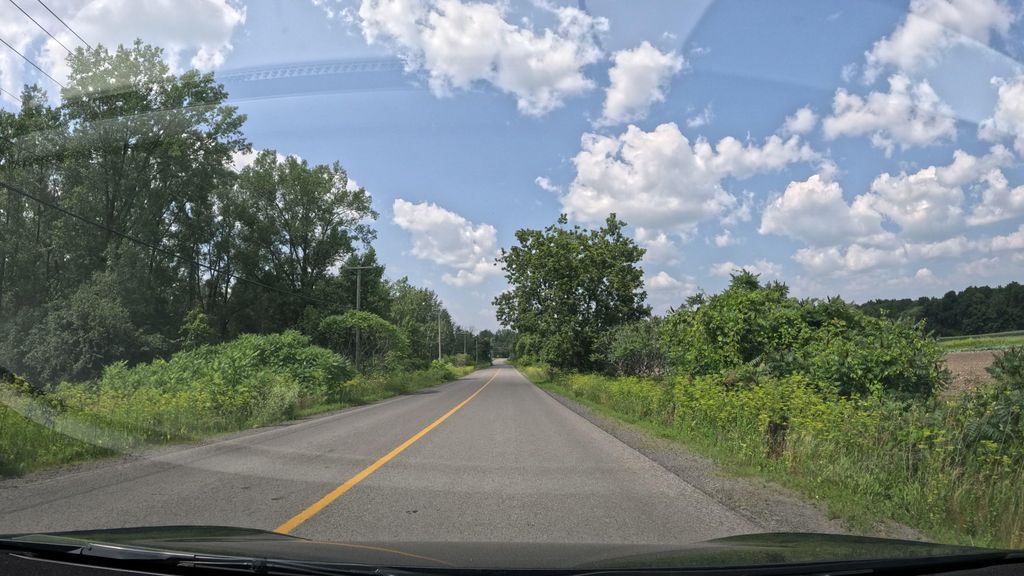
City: montreal